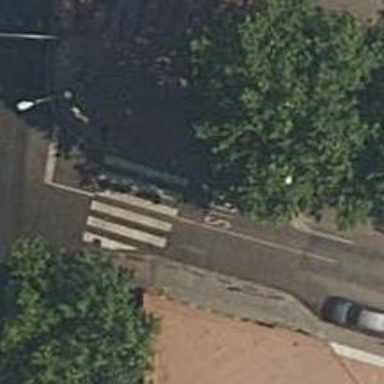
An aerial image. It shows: Uncontrolled road crossing.